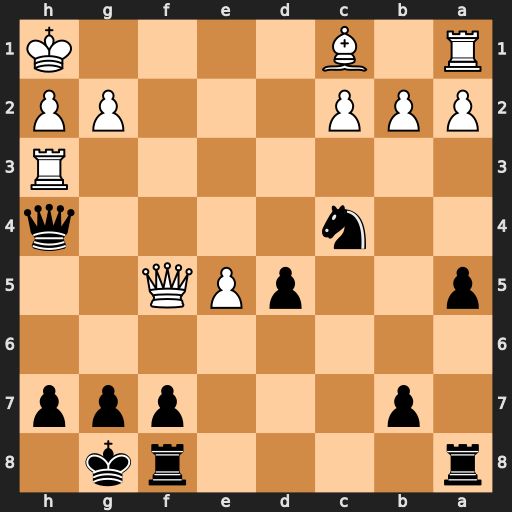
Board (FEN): r4rk1/1p3ppp/8/p2pPQ2/2n4q/7R/PPP3PP/R1B4K
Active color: b
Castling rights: -
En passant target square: -
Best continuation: Qe1+ Qf1 Qxf1#